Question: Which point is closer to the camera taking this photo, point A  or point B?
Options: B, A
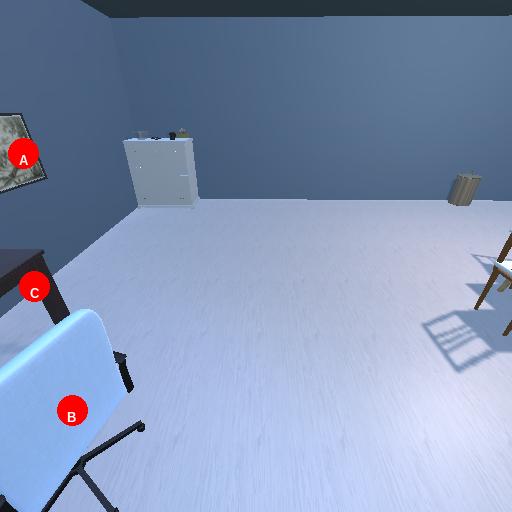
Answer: B